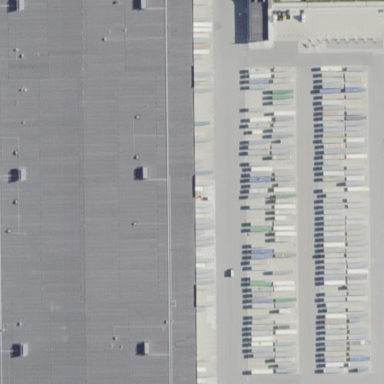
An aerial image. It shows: Warehouse building.